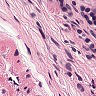
Metastatic tissue present: no